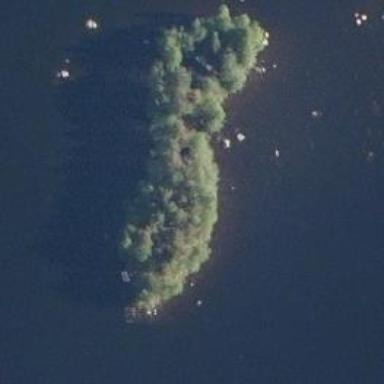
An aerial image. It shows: Island covered with woodland.